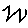
Label: zigzag